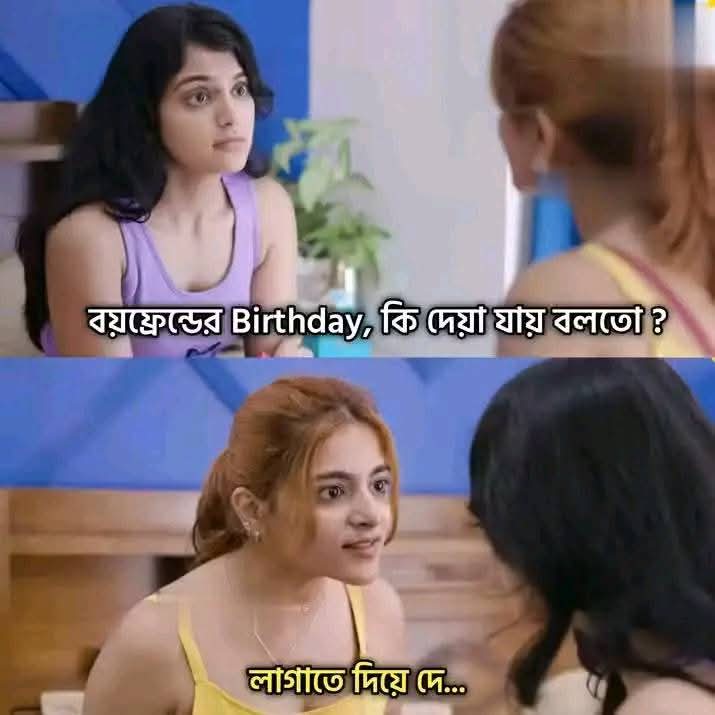
Text: বয়ফ্রেন্ডের Birthday, কি দেয়া যায় বলতো?
লাগাতে দিয়ে দে...
Label: Non Hate